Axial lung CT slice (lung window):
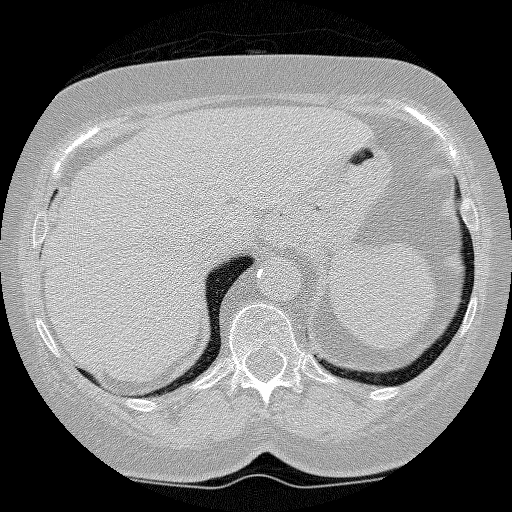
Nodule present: no